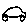
Label: car